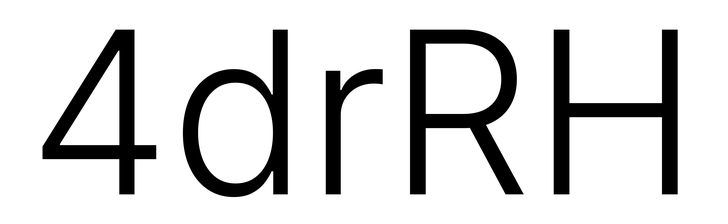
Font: Inter_Light